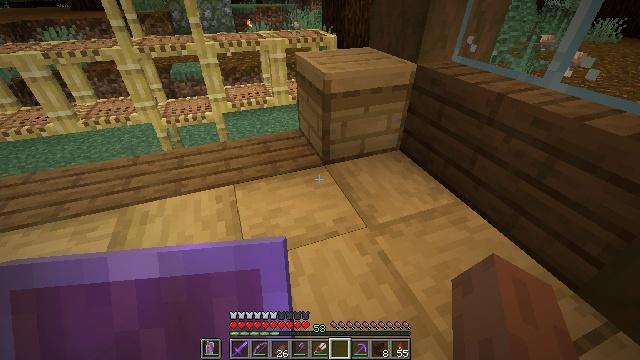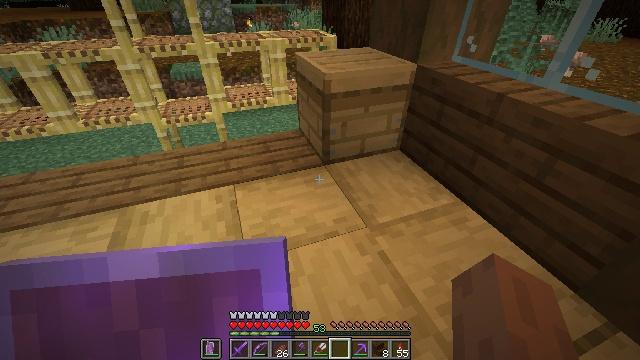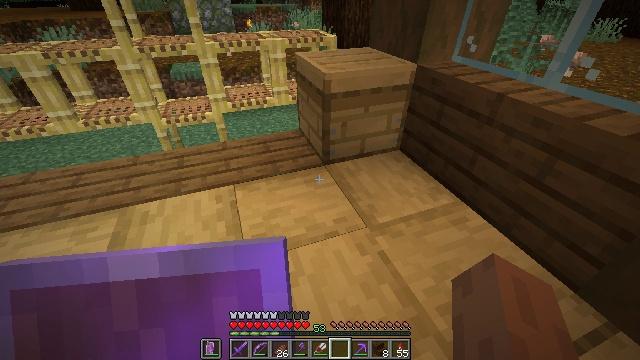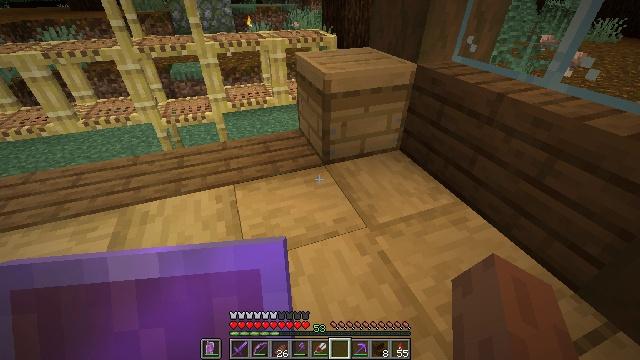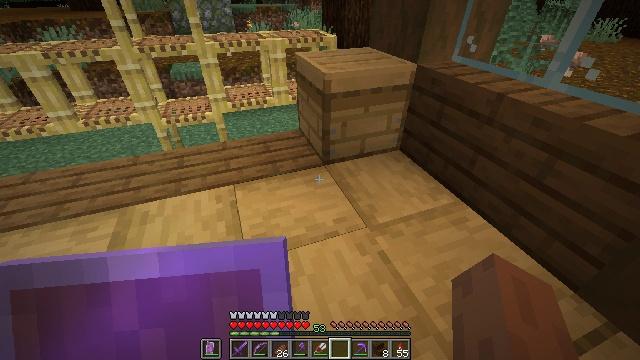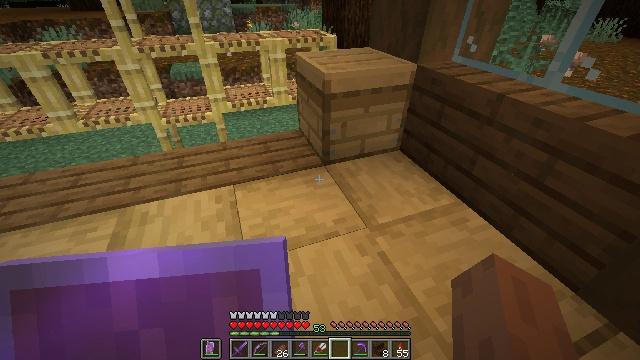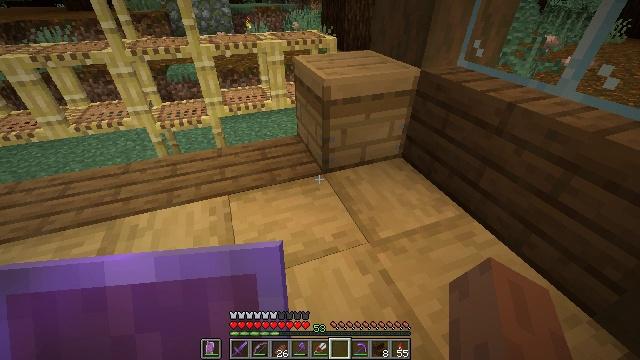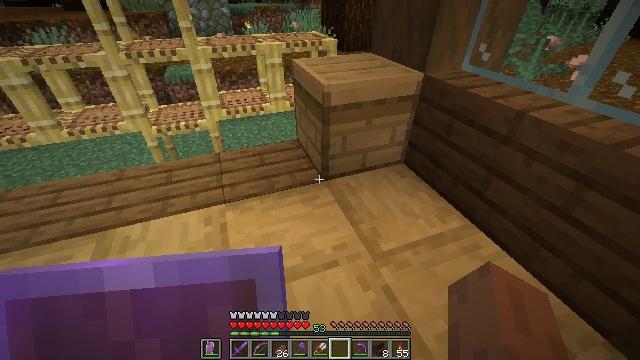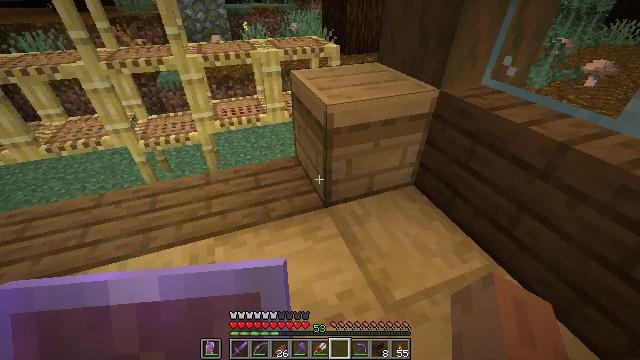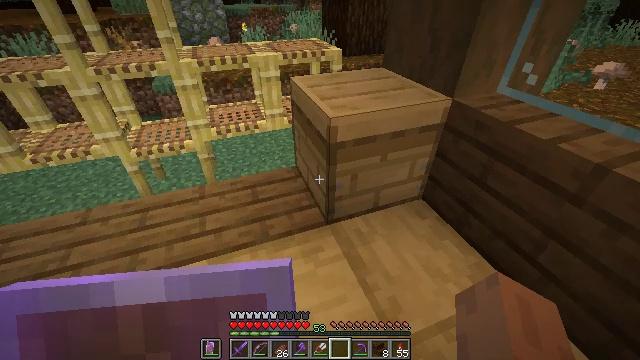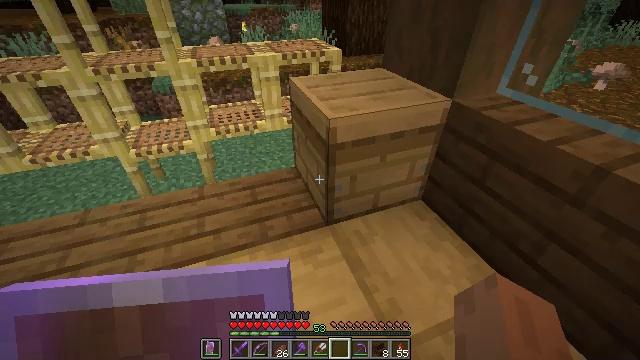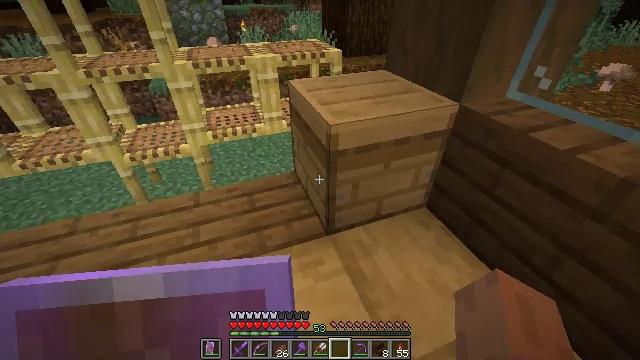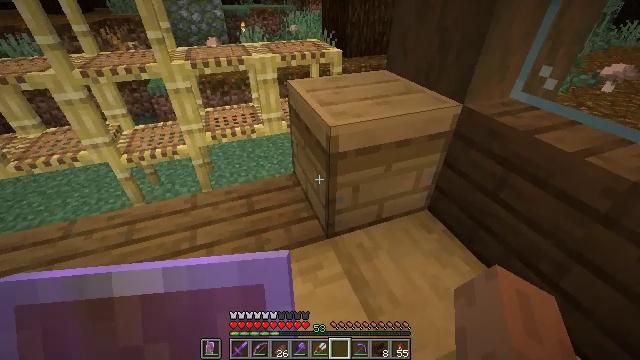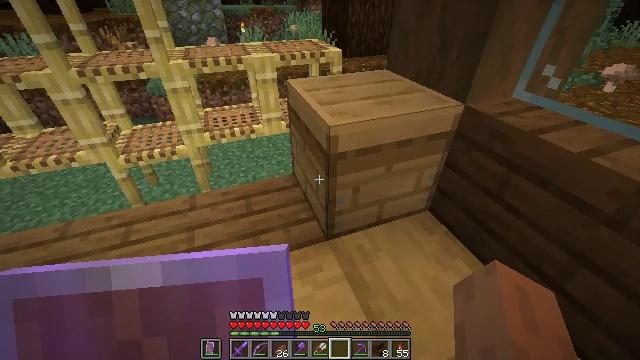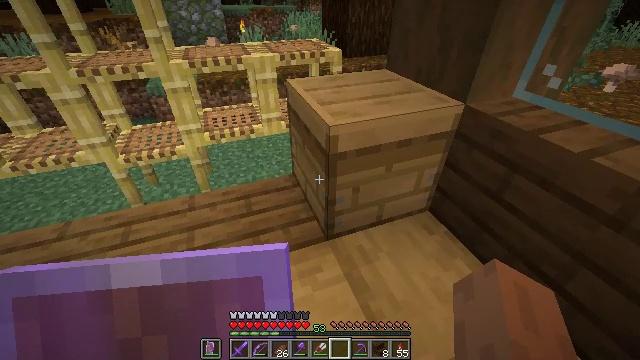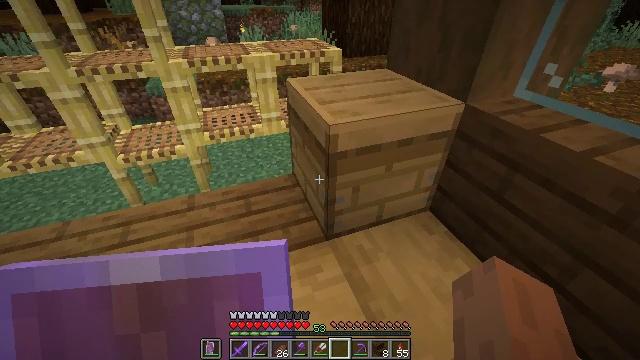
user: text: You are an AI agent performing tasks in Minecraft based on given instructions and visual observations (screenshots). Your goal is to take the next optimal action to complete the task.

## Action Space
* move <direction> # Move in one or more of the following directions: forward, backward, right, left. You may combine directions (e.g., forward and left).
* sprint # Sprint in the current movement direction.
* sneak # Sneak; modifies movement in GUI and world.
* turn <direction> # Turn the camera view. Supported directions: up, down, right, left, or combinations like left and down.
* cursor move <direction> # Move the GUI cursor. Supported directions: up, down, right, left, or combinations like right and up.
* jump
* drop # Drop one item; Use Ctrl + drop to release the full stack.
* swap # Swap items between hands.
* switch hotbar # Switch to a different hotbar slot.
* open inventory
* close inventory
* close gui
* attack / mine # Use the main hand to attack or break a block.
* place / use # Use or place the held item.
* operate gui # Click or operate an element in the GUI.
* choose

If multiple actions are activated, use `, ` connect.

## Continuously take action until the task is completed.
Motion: motion action
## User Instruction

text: Destroy the beehive to relocate it.
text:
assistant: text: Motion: no_op
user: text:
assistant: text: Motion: no_op
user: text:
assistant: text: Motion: no_op
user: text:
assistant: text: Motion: no_op
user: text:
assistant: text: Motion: move forward
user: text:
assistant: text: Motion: move forward
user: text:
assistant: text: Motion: move forward
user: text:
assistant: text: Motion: move forward
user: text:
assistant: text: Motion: move forward
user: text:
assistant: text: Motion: no_op
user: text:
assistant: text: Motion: no_op
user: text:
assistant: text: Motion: no_op
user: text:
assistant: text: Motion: no_op
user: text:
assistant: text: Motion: no_op
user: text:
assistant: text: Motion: no_op
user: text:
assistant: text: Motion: use / place
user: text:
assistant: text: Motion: use / place
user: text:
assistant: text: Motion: use / place
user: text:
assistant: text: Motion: no_op
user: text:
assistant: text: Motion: no_op
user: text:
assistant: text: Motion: no_op
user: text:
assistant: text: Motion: no_op
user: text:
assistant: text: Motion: no_op
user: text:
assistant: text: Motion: no_op
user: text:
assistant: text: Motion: no_op
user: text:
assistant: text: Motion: no_op
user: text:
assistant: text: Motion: no_op
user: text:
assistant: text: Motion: use / place
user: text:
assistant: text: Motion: use / place
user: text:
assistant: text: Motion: use / place